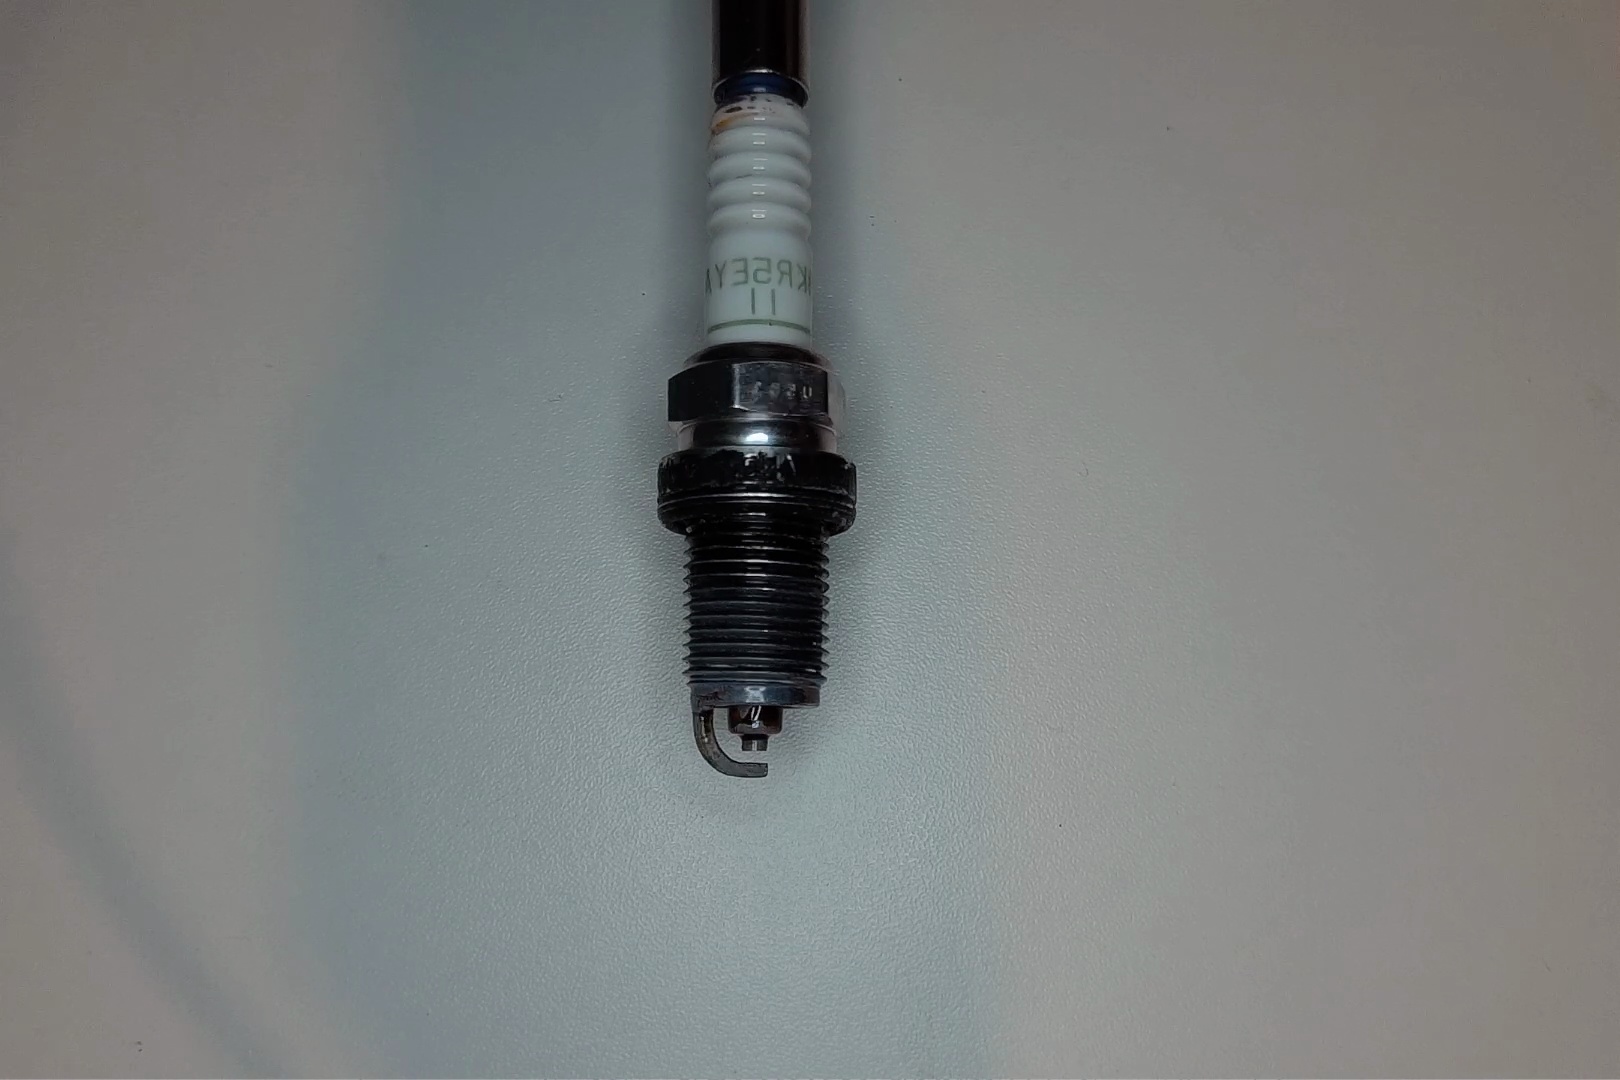
Label: anomaly